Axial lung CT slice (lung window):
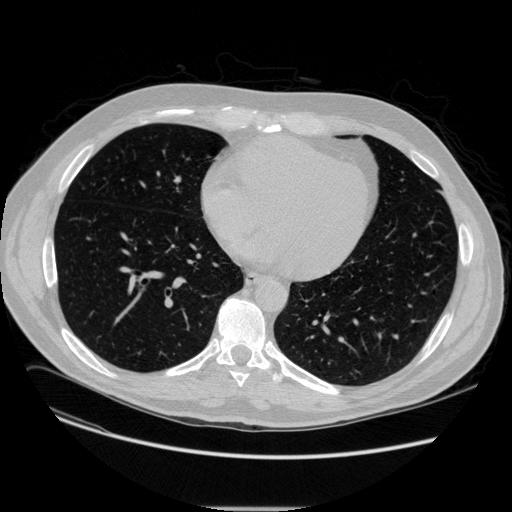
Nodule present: no